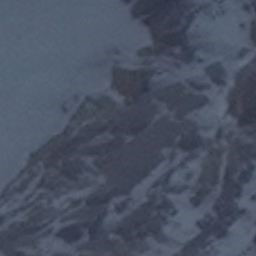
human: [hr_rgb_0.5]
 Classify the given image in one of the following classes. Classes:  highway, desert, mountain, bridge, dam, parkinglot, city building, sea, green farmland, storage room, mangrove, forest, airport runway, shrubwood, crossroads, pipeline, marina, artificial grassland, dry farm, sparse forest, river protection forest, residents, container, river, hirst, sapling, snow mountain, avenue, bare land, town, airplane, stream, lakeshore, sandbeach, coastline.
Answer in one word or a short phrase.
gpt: snow mountain